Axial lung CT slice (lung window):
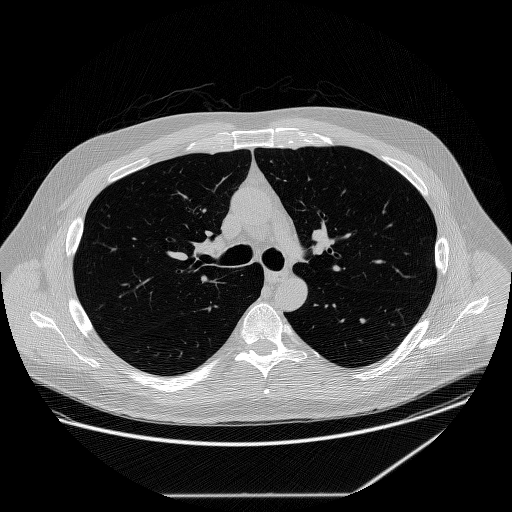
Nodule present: no